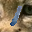
Label: 1